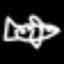
Label: airplane